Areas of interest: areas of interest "Shenyang Normal University Xingye Auditorium"
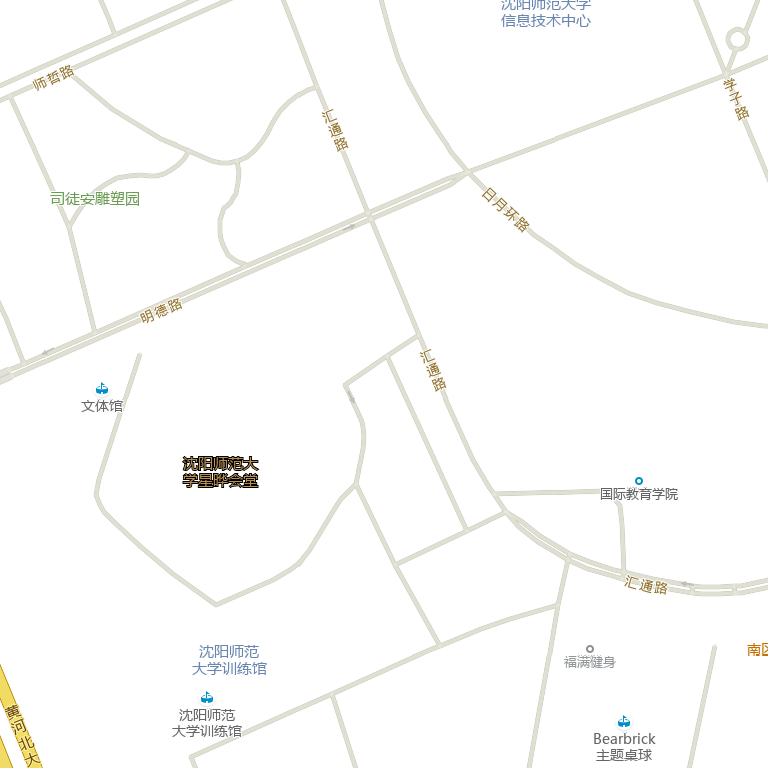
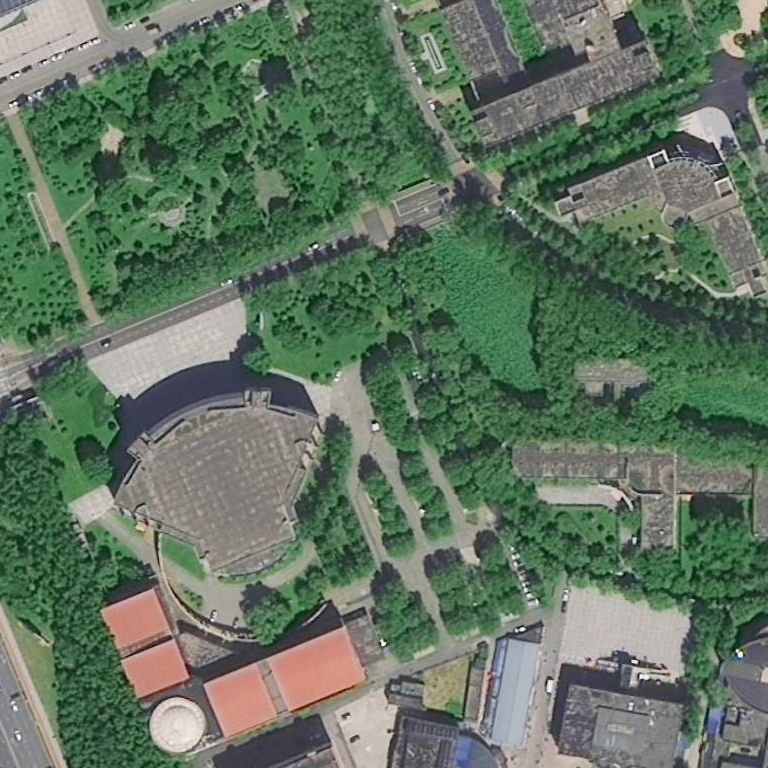